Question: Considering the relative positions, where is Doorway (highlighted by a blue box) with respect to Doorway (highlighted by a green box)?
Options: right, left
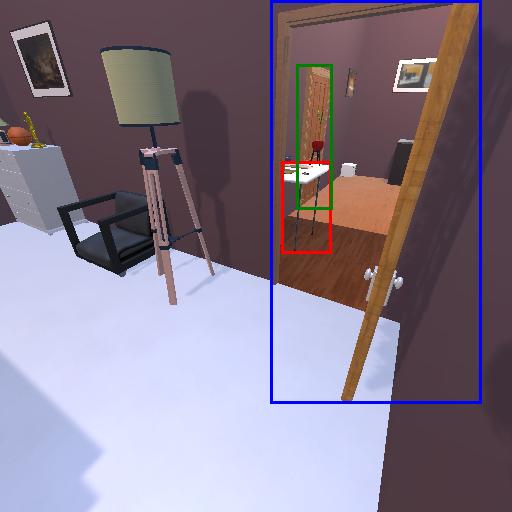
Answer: right